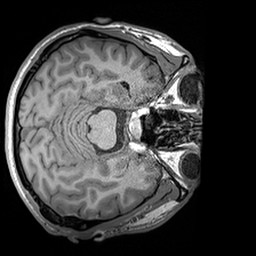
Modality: T1w
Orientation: axial
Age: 29
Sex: male
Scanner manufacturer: siemens
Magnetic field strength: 3 T
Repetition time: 1.6 s
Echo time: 0.00238 s